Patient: sex F, age 58
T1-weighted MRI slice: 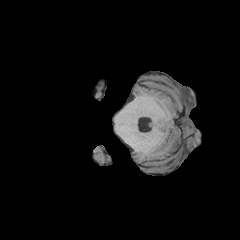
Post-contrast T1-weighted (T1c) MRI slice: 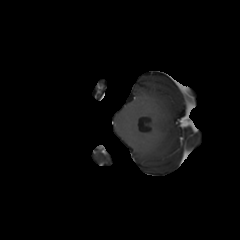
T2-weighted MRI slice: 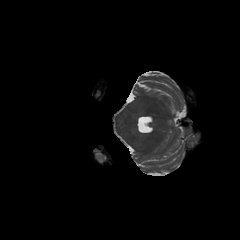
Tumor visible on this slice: no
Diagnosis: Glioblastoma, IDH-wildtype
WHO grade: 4